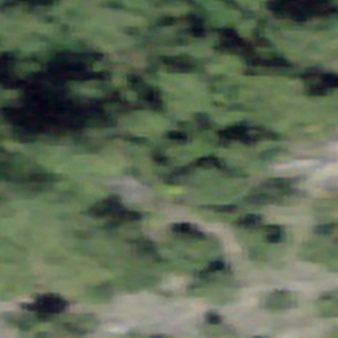
Label: other